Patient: sex M, age 66
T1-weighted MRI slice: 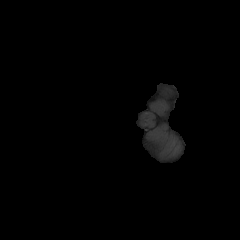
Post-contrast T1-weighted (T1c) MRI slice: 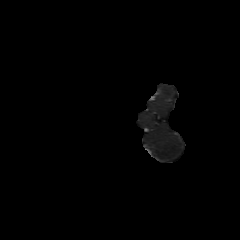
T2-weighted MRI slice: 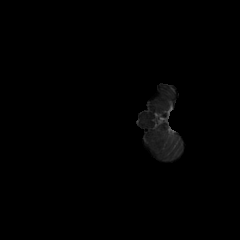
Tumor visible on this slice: no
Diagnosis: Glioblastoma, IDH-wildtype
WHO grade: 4